Question: Please take a look at this laytout which i built with 'divs':

First of all you can ignore 'Header' section
So 'Content' has to be centered exactly at the center and it has a fixed width which is easy, but 'Left Column' needs to extend from left side until it reaches 'Content' and here is the difficult part, since the gap betwen 'Left Column' and 'Content' can be any length it's hard to know what 'width' to set.
Now i know it would be fairly easy to do this with 'javascript' but i would like to avoid that if possible.
as requested here is the code:
'''
<div class="left_column"></div>
<div class="content"></div>
.left_column{
width:100px;
height:100px;
float:left;
}
.content{
width:100px;
height:100px;
margin:auto;
position:relative;
}
'''
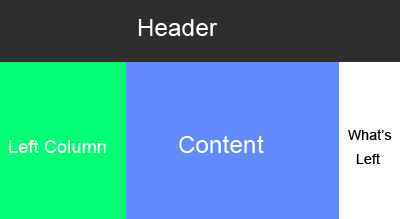
Answer: tried percentages?
'''
overflow: auto;
padding: 10px;
width: 45%;
'''
try float left float right as well as display inline, you could also try width auto but that don't work too well
'''
float:left;
width:auto;
height: auto;
display: inline;
'''
there is also one more trick used in menus
'''
<div id="mail_menu">
<ul>
<li><a href=something</a></li>
</ul>
</div>
'''
css
'''
#mail_menu {
position: relative;
top: 0px;
left: 0px; /* LTR */
z-index: 3;
color: #000;
}
#mail_menu ul {
list-style-type: none;
}
#mail_menu li {
display: inline;
float:left;
margin: 0px;
padding: 3px;
}
#mail_menu a {
color: #000;
background: #FFF;
text-decoration: none;
font-family: Arial, Helvetica, sans-serif;
font-size: 12px;
font-weight: bold;
margin: 1px;
border-color:#CCC;
border-width:1px 0;
padding: 2px;
float:left;
border-width:1px;
border-style:solid;
border-bottom-color:#aaa;
border-right-color:#aaa;
border-top-color:#ddd;
border-left-color:#ddd;
border-radius:3px;
-moz-border-radius:3px;
-webkit-border-radius:3px;
}
#mail_menu a:hover {
color: #0000DD;
text-decoration: none;
background-image: url(/images/lyel.png);
background-repeat: repeat-x;
}
'''
css to middle something
'''
.middle {
display: block;
width: 50em;
margin-left: auto;
margin-right: auto
}
'''
and finally some table values for display to mess with
'''
.td {
display: table-cell;
display:inline
}
.wrap{
position: inherit;
}
.tr {
display: table-row;
display:inline
}
table {
border-collapse: collapse;
}
th {
text-align: left; /* LTR */
padding-right: 1em; /* LTR */
border-bottom: 3px solid #ccc;
}
'''